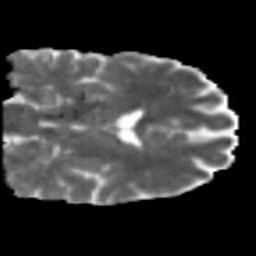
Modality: MD
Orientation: coronal
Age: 46
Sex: male
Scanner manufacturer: siemens
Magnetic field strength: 3 T
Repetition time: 5 s
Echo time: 0.108 s